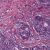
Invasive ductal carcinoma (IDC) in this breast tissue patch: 0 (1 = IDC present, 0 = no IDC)